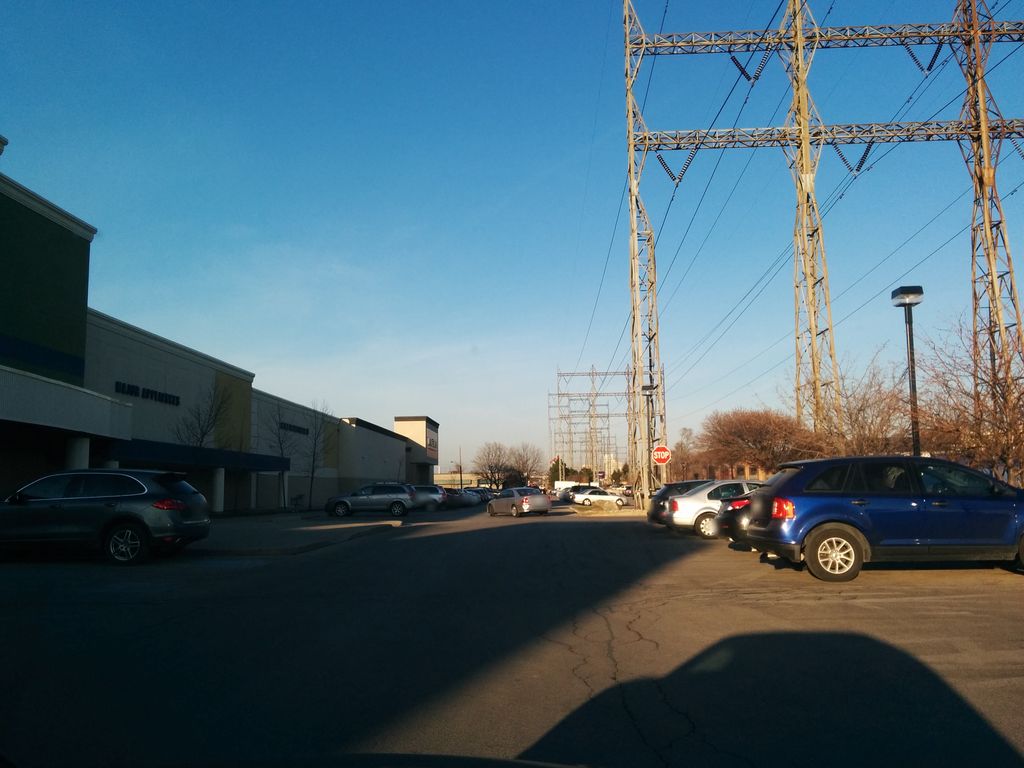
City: toronto